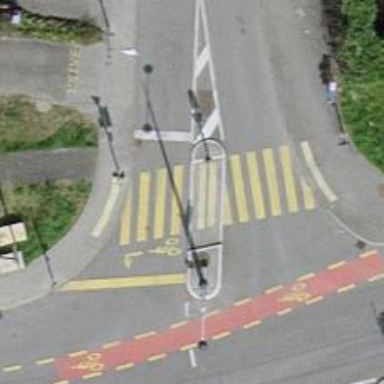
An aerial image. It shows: Kerb barrier.